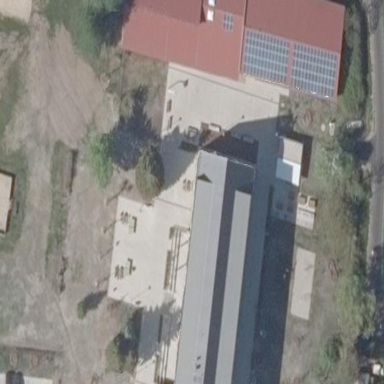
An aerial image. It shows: School.